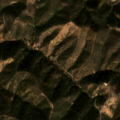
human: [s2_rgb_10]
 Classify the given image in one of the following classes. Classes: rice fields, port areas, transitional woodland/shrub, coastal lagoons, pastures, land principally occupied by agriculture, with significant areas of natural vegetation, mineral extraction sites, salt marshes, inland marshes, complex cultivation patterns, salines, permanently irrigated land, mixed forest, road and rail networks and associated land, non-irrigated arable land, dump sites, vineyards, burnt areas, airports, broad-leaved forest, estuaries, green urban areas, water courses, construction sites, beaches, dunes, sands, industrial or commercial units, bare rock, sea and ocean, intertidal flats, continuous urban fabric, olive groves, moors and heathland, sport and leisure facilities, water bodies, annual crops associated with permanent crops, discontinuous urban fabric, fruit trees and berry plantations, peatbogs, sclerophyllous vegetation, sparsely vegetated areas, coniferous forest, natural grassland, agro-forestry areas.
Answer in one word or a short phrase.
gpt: land principally occupied by agriculture, with significant areas of natural vegetation, broad-leaved forest, sclerophyllous vegetation, transitional woodland/shrub